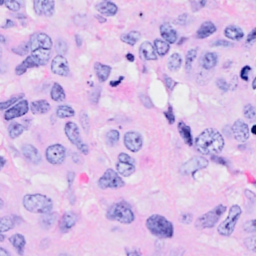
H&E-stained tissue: Breast